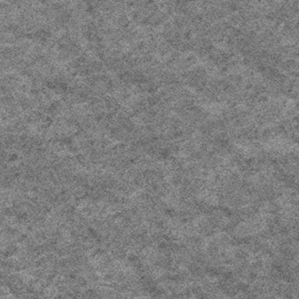
Label: frost